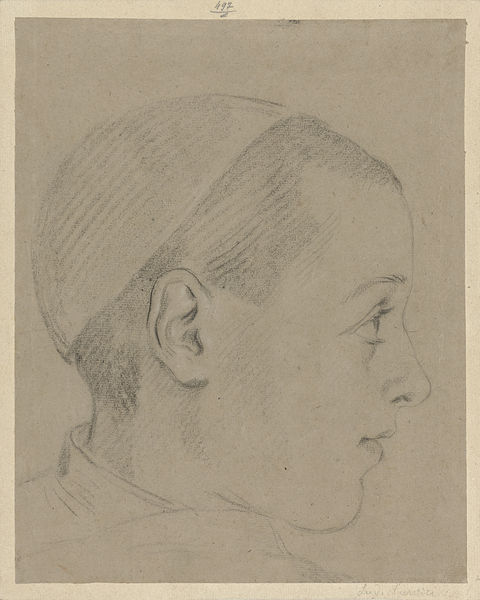
Titel: Hoofd van jongen met een kapje op, en profil naar rechts
Künstler: Ludovico Carracci
Standort: Amsterdam
Institution: Rijksmuseum
Schlagwörter: kopf, mann, haar, mund, nase, ohr, profil, skizze, zeichnung, kappe, mütze, augen, gesicht, kragen, portrait, signatur, auge, haare, lippe, lippen, papier, seitenansicht, junge, augenbraue, kurze haare, seite, ohrmuschel, nummer, blei, jude, kippa, jüdisch, beistift, kurzhaarig, große augen, mützew, https://duckduckgo.com/?q=kippa&t=osx&ia=about